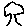
Label: tree